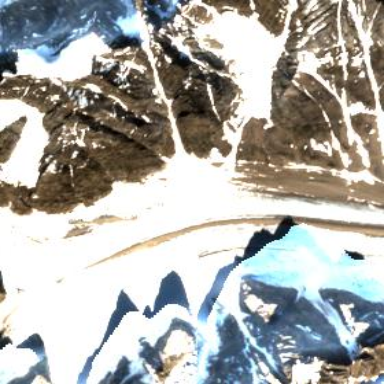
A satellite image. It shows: Stunning view of glacier.